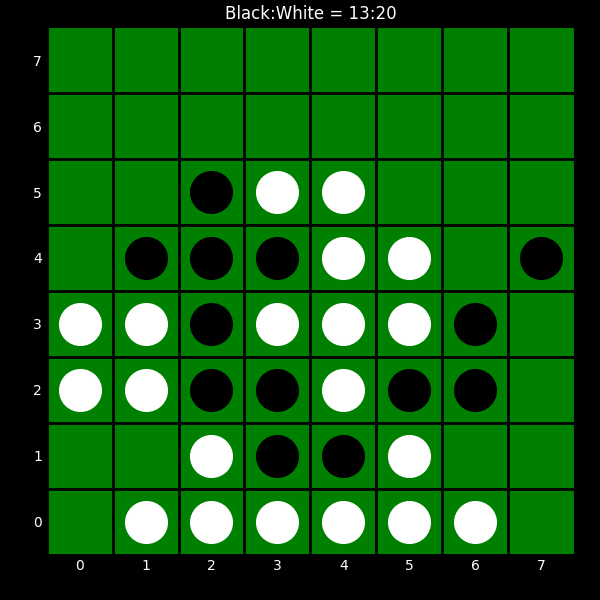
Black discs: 13
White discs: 20